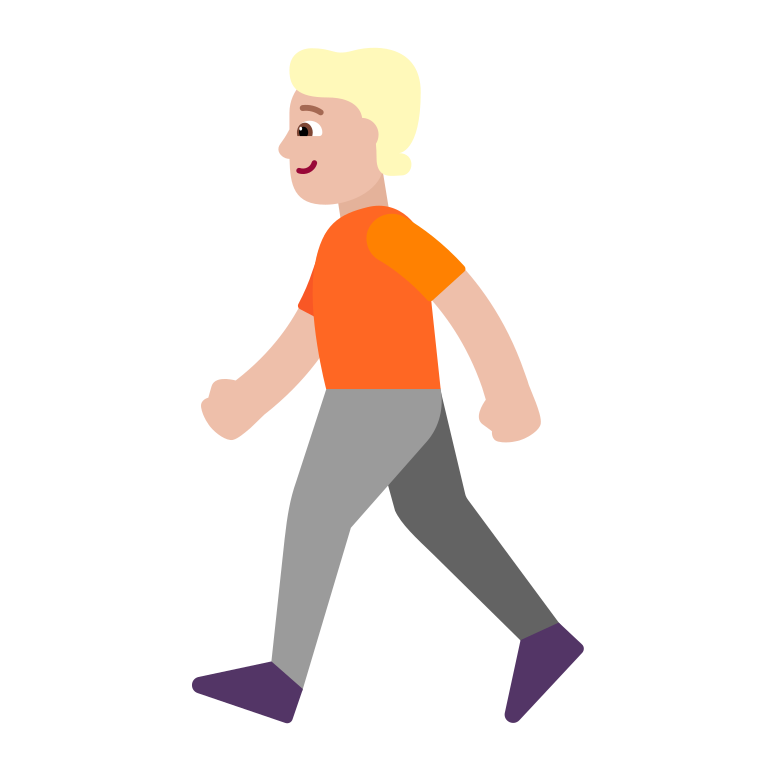
person walking flat  light